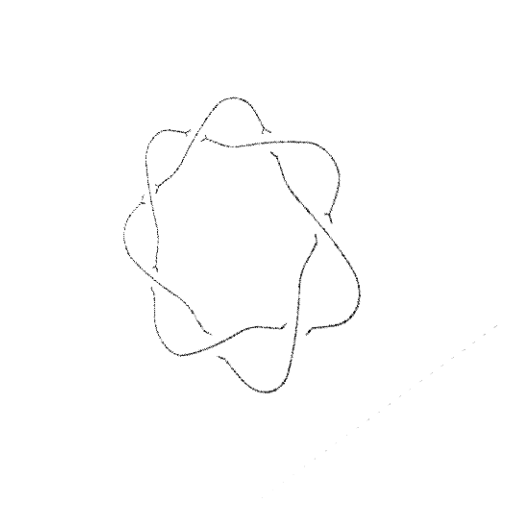
Crossing number: 7